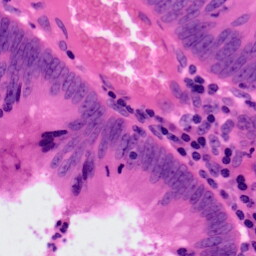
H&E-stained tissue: Colon